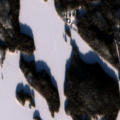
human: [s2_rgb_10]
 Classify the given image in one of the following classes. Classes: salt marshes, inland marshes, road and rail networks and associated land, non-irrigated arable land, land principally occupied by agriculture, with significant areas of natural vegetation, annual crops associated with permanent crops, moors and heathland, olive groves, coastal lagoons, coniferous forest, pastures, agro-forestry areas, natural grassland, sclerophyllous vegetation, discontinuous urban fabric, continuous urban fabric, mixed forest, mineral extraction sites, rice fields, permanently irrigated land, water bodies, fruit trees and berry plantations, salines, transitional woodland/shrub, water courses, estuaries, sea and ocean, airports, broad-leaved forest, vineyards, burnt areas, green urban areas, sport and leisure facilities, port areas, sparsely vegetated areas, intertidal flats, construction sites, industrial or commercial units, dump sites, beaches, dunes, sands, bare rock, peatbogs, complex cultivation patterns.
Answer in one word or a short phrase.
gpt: coniferous forest, transitional woodland/shrub, water bodies